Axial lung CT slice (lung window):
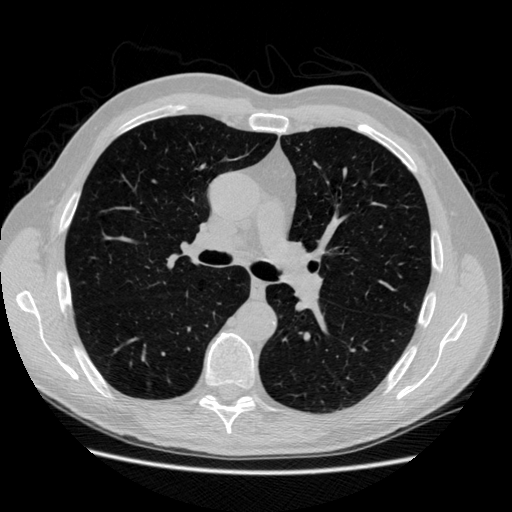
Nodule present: no